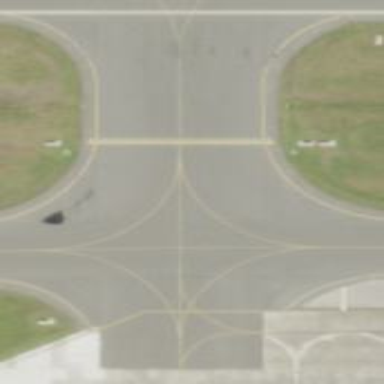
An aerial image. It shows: View of taxiway at the airport.